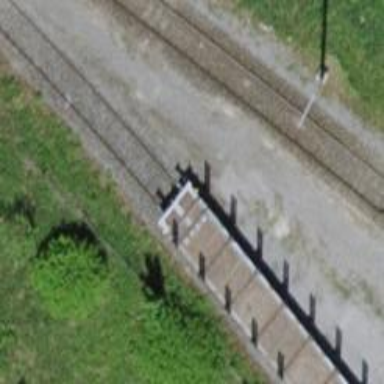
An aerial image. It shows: Rail spur service.